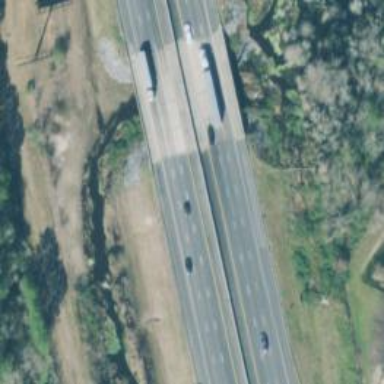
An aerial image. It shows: Motorway bridge.